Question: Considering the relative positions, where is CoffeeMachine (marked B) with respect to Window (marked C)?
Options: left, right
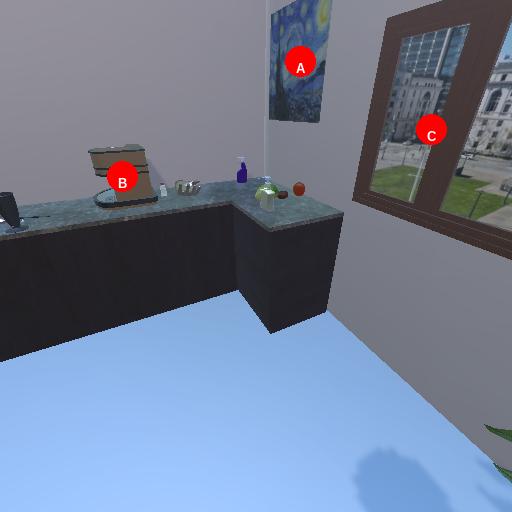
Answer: left